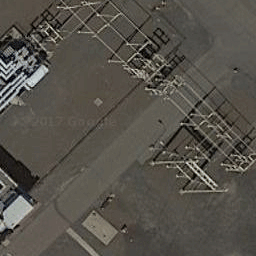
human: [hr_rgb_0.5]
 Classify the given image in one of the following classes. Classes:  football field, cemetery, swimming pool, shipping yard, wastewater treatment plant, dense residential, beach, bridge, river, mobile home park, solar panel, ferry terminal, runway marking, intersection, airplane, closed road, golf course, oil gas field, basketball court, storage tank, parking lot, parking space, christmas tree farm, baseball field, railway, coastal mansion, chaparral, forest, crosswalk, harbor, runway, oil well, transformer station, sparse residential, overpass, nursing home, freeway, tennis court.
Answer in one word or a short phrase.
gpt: transformer station